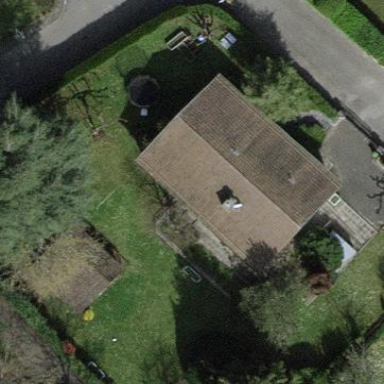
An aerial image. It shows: Garden surrounded by fence.